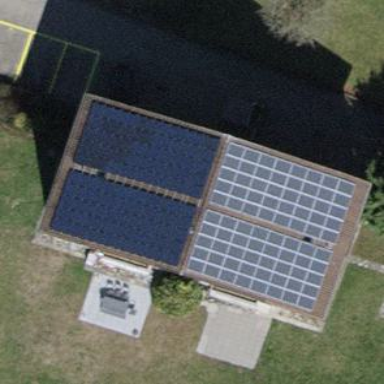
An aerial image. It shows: Solar power generator using photovoltaic panels.